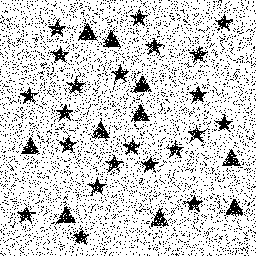
Squares: 0
Triangles: 10
Stars: 22
Total shapes: 32